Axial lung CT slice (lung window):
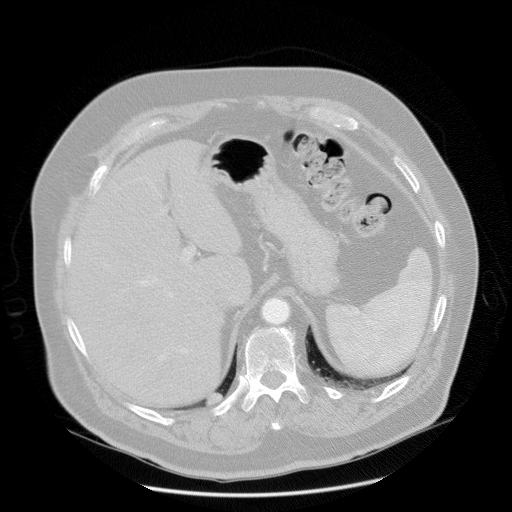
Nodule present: no